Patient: sex M, age 52
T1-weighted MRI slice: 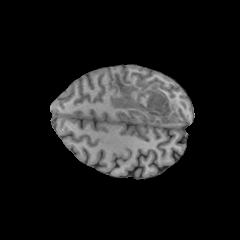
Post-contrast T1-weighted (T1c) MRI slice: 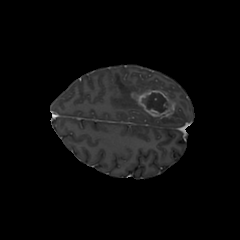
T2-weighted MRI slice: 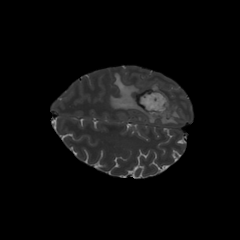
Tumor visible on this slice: yes
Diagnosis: Glioblastoma, IDH-wildtype
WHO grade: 4